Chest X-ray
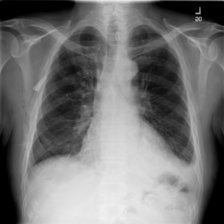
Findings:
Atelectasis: negative
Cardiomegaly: negative
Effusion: positive
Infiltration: negative
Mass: negative
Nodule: negative
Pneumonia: negative
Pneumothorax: negative
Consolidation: negative
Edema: negative
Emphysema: negative
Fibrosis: negative
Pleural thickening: positive
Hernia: negative